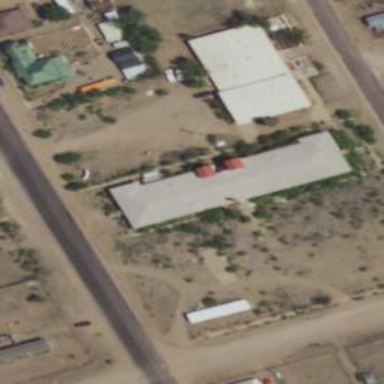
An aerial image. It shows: Arts center housed in building.